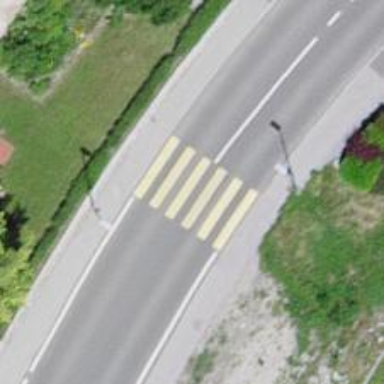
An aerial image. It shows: Uncontrolled zebra crossing on the road.